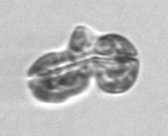
Label: Karenia